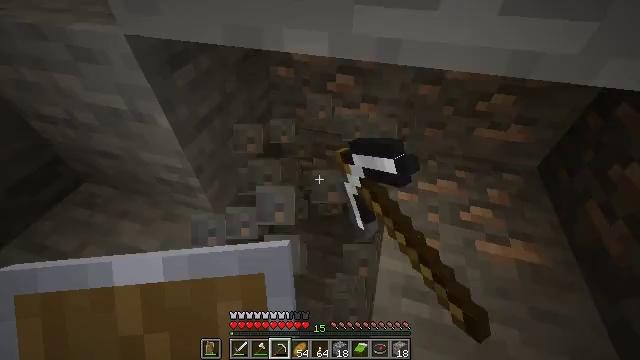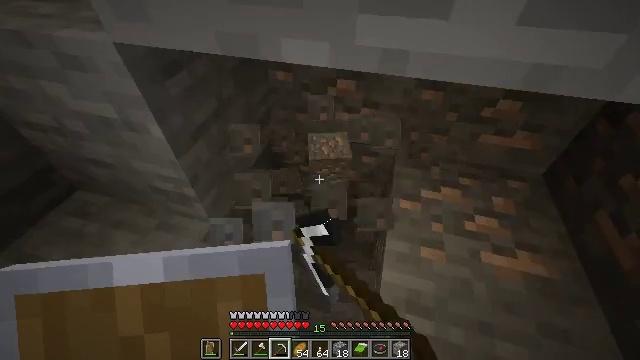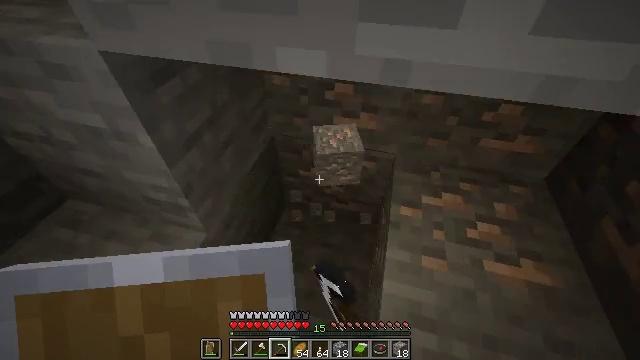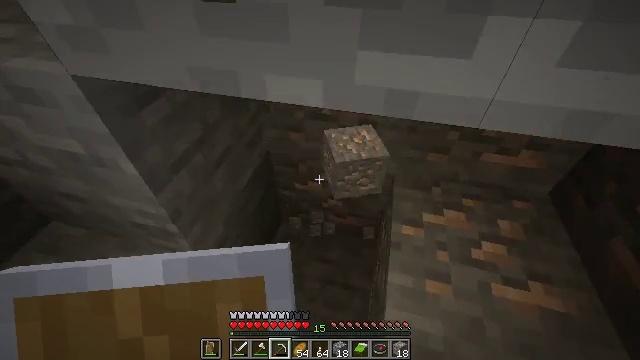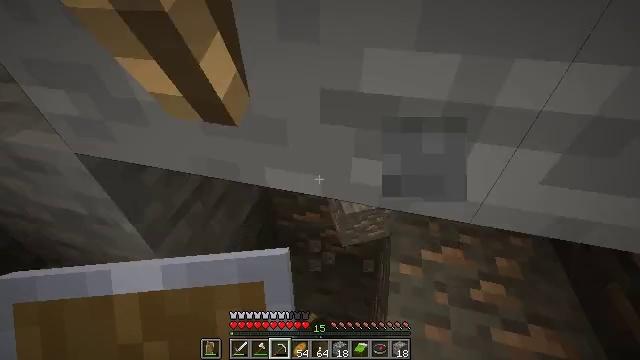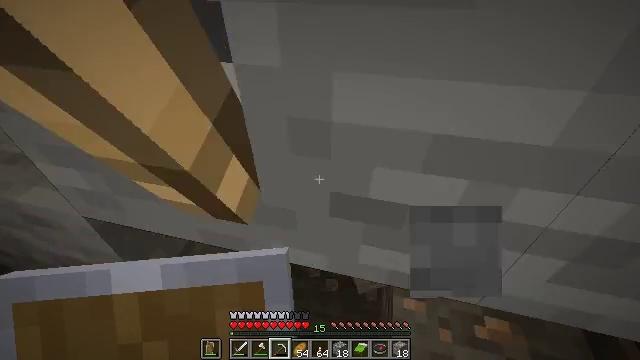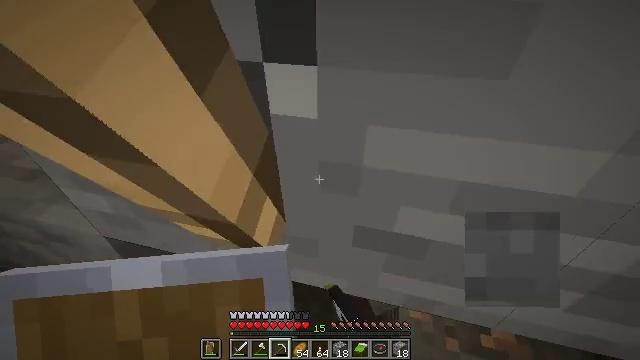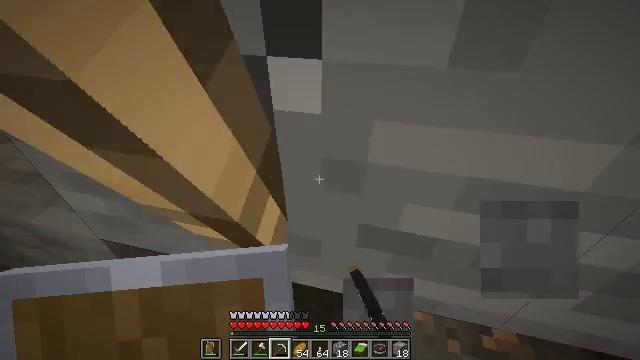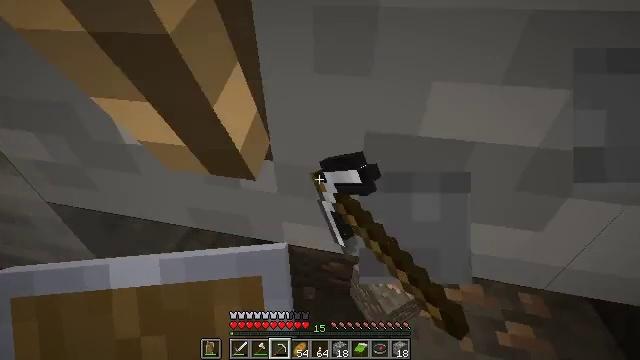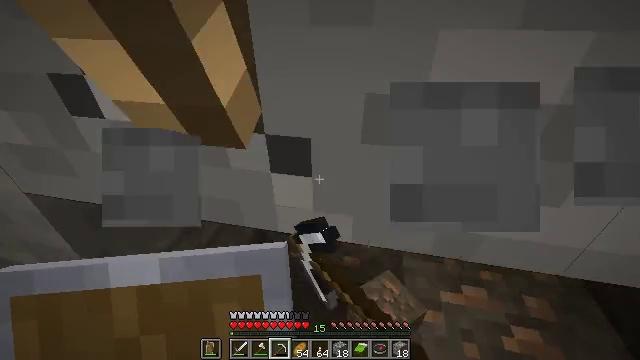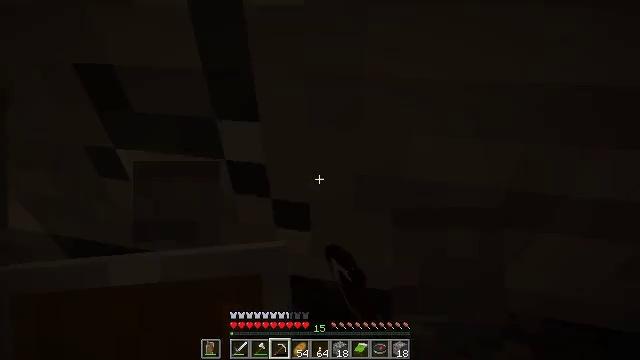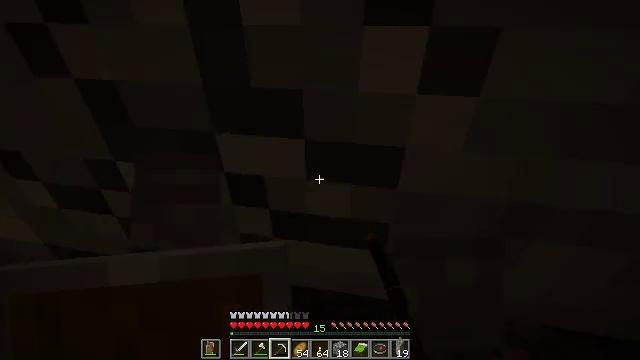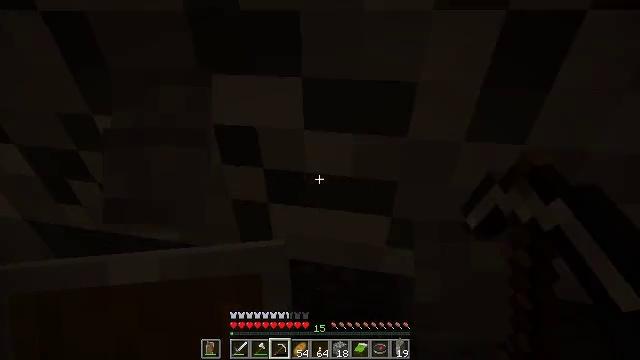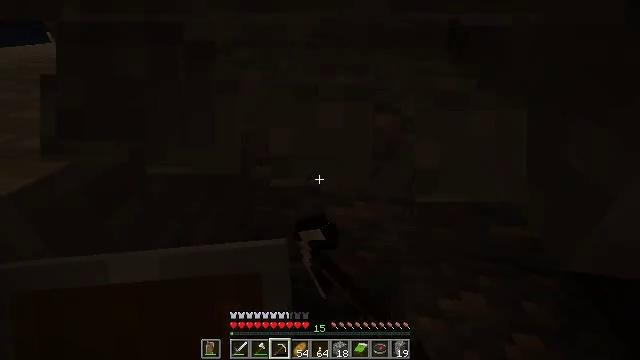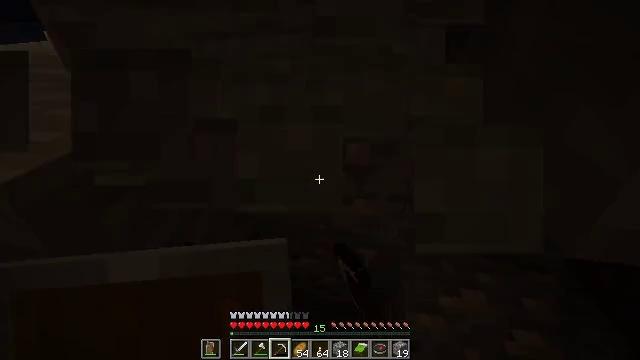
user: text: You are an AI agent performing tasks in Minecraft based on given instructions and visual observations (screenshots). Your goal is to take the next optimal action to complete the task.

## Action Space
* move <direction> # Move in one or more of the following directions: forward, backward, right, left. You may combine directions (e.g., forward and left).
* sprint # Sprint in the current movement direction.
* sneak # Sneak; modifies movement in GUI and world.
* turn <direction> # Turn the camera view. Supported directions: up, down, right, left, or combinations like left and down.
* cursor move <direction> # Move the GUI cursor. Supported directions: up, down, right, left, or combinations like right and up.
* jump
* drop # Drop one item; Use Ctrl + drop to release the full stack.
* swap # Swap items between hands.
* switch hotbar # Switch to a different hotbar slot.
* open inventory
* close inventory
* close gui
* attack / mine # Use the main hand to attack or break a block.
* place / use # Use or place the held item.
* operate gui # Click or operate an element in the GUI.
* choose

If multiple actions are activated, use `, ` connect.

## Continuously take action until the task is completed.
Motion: motion action
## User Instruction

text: Gather the wall torch from the wall.
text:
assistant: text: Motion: move forward, sneak, attack / mine
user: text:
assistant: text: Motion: move forward, sneak, attack / mine
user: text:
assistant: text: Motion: move forward, turn up, attack / mine
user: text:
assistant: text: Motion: move forward, turn up, attack / mine
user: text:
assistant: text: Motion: move forward, turn up, attack / mine
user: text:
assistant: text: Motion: move forward, sneak, attack / mine
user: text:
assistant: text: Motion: move forward, sneak, attack / mine
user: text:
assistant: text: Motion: move forward, sneak, turn right and up, attack / mine
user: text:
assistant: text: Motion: move forward, sneak, turn up, attack / mine
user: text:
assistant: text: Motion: move forward, sneak, turn up, attack / mine
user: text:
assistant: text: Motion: move forward, sneak, turn up, attack / mine
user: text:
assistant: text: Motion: move forward, sneak, attack / mine
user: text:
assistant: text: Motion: move forward, sneak, attack / mine
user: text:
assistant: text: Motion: sneak, attack / mine
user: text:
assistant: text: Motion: sneak, attack / mine